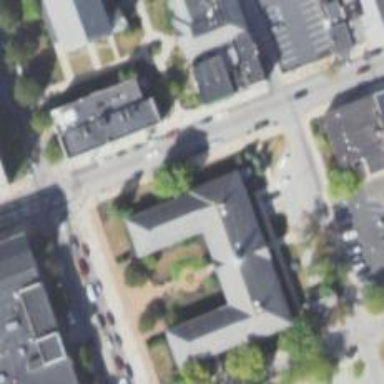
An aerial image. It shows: Town hall.